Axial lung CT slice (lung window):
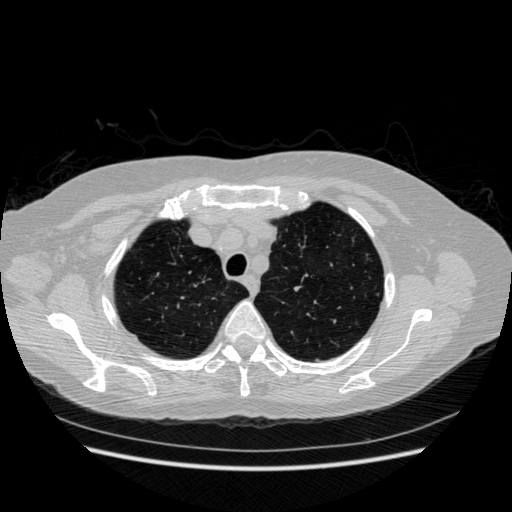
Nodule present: no